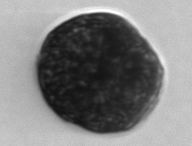
Label: Alexandrium_catenella